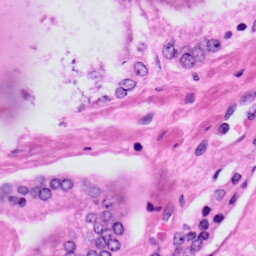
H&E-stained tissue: Prostate